Question: I have myself a movieclip that has multiple images in, I want to be able to use AS3
to change the Hue and Saturation so the client can choose a colour and it will change the colour of the movieclip to their settings.
I have tried this
'''
var my_color:ColorTransform = new ColorTransform();
my_color.color = 0x550000;
tempPlayer.transform.colorTransform = my_color;
'''
But the movieclip just becomes completely red, I just want to be able to add a touch of colour, and then make the colour stand out a bit using AS3. Basically something like this

but from grey to one colour
Canvas
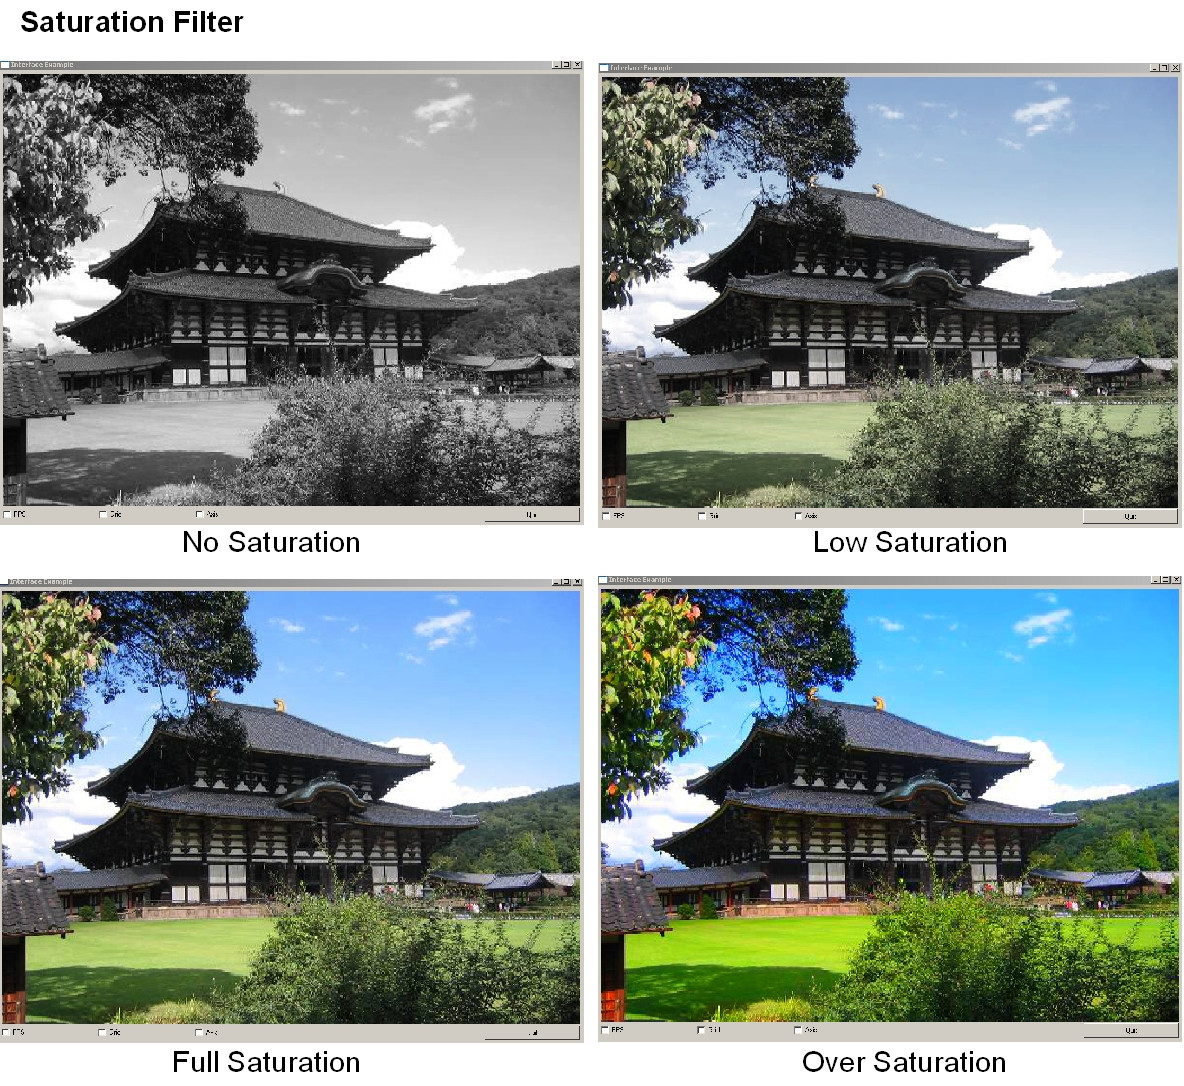
Answer: For saturation it gets a little more complicated than the traditional 'ColorTransform'. Often, you will need to use <URL>.
This feature is quite complicated, but <URL> describes the process quite well and gives you code for a couple common effects.
That said, you add just a little color to an object with 'ColorTransform' by using the '*Offset' and '*Multiplier' properties like <URL>. This lets you offset the red, green or blue values a little to give different effects.